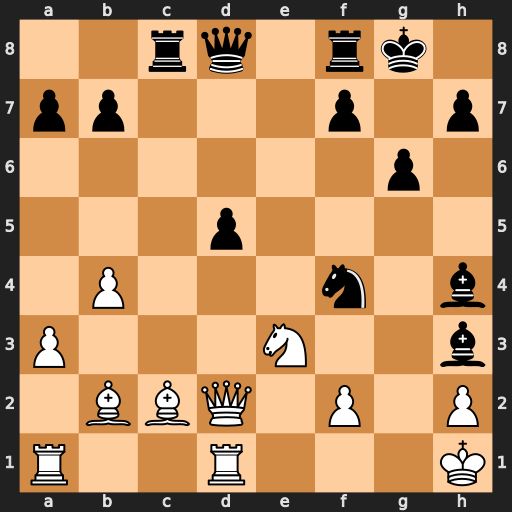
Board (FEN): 2rq1rk1/pp3p1p/6p1/3p4/1P3n1b/P3N2b/1BBQ1P1P/R2R3K
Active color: w
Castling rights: -
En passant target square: -
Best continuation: Qd4 Bf6 Qxf6 Qxf6 Bxf6